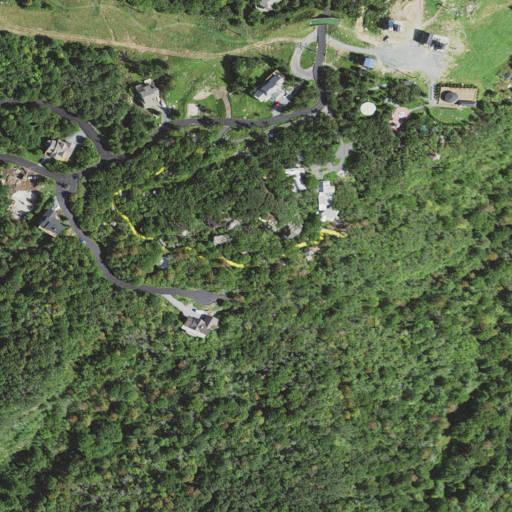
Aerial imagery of mountain in North Carolina named Pinnacles of the Beech containing deciduous forest, low intensity development, shrub, open development, pasture, medium intensity development, grassland, and high intensity development